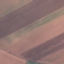
Land use / land cover: AnnualCrop